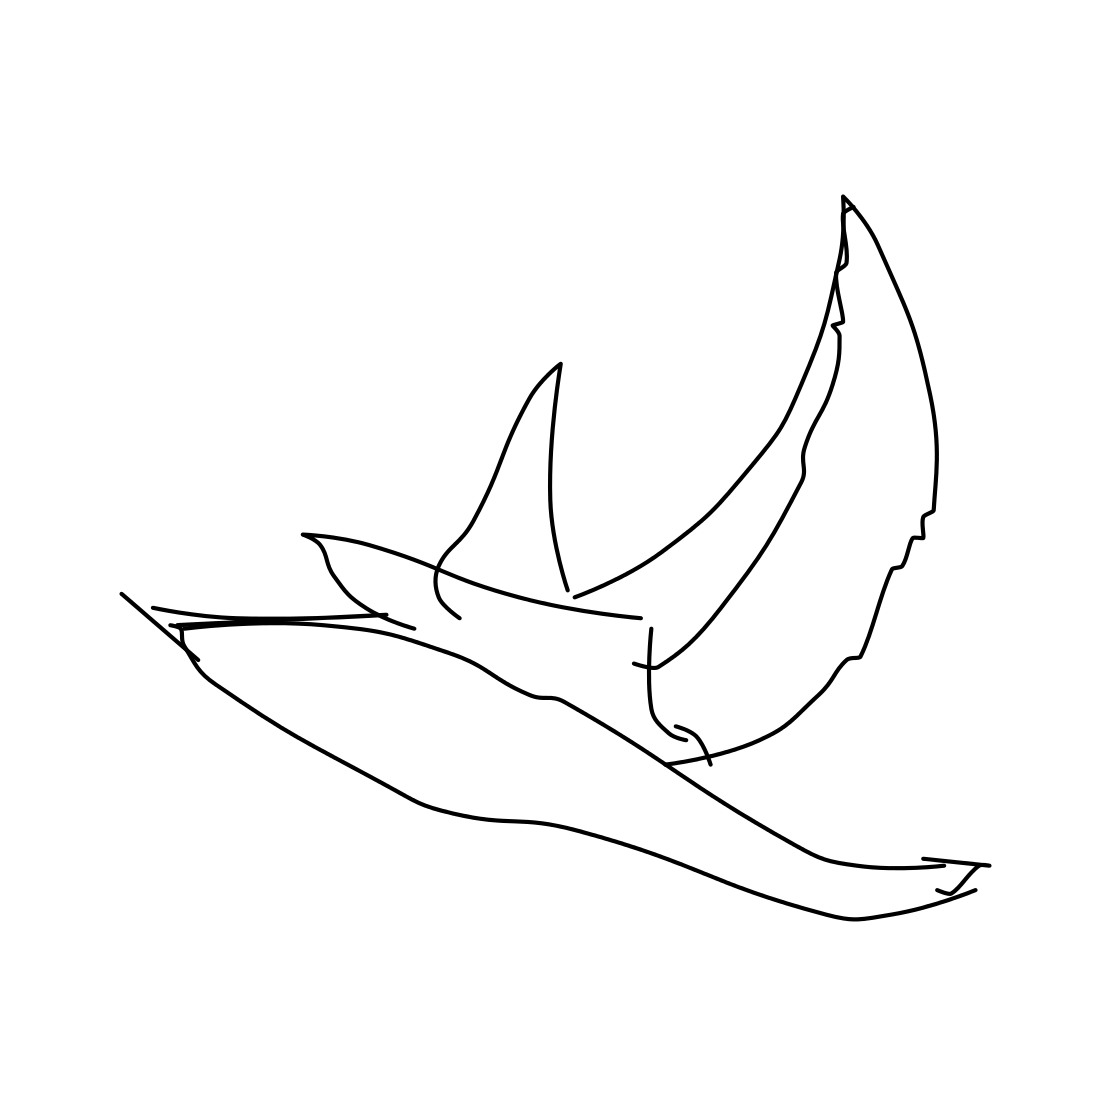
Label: banana